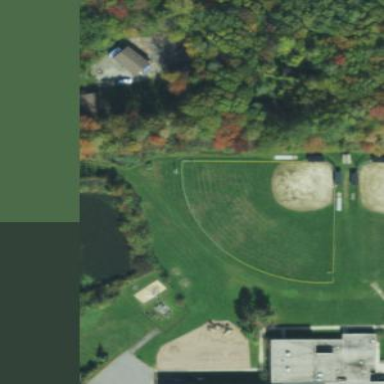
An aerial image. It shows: Baseball pitch for leisure land activities.